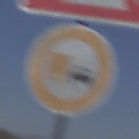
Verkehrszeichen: UeberholverbotKraftfahrzeuge
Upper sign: Lichtzeichenanlage
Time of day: MorningAfternoon
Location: Outdoor (Nature)
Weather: Clear
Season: NotSpecified
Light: Natural